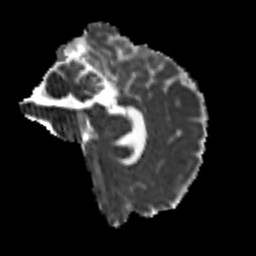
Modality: MD
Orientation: sagittal
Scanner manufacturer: siemens
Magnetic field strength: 3 T
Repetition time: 9.6 s
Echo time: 0.077 s